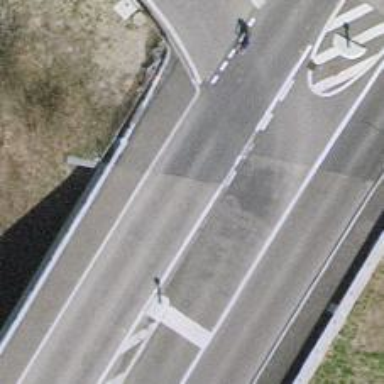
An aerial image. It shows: Secondary road with asphalt surface.